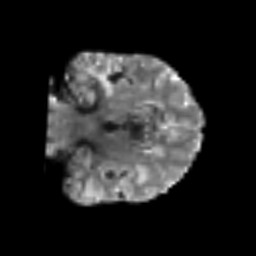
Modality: T2w
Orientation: coronal
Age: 66
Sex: female
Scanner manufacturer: siemens
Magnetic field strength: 3 T
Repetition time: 6.1 s
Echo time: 0.101 s